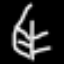
Label: leaf